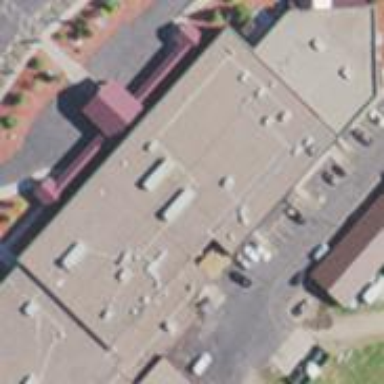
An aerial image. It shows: Casino building.